Question: I'm using multiple VirtualBox Ubuntu 18.10/19.04 VMs on a Windows 7 host. At one moment on one of them the name resolution stopped working. The connection to the internet is still working.
'''
ax@buildvm:~$ ping 8.8.8.8
PING 8.8.8.8 (8.8.8.8) 56(84) bytes of data.
64 bytes from 8.8.8.8: icmp_seq=1 ttl=51 time=40.5 ms
64 bytes from 8.8.8.8: icmp_seq=2 ttl=51 time=35.5 ms
64 bytes from 8.8.8.8: icmp_seq=3 ttl=51 time=42.4 ms
64 bytes from 8.8.8.8: icmp_seq=4 ttl=51 time=36.2 ms
^C
--- 8.8.8.8 ping statistics ---
4 packets transmitted, 4 received, 0% packet loss, time 3004ms
rtt min/avg/max/mdev = 35.456/38.635/42.408/2.906 ms
ax@buildvm:~$ ping google.com
ping: google.com: Temporary failure in name resolution
'''
---
'''
ax@buildvm:~$ ip address show
1: lo: <LOOPBACK,UP,LOWER_UP> mtu 65536 qdisc noqueue state UNKNOWN group default qlen 1000
link/loopback 00:00:00:00:00:00 brd 00:00:00:00:00:00
inet 127.0.0.1/8 scope host lo
valid_lft forever preferred_lft forever
inet6 ::1/128 scope host
valid_lft forever preferred_lft forever
2: enp0s3: <BROADCAST,MULTICAST,UP,LOWER_UP> mtu 1500 qdisc fq_codel state UP group default qlen 1000
link/ether 08:00:27:fb:bc:af brd ff:ff:ff:ff:ff:ff
inet 10.0.2.5/24 brd 10.0.2.255 scope global dynamic enp0s3
valid_lft 947sec preferred_lft 947sec
inet6 fe80::a00:27ff:fefb:bcaf/64 scope link
valid_lft forever preferred_lft forever
3: enp0s8: <BROADCAST,MULTICAST,UP,LOWER_UP> mtu 1500 qdisc fq_codel state UP group default qlen 1000
link/ether 08:00:27:27:32:88 brd ff:ff:ff:ff:ff:ff
inet 192.168.56.106/24 brd 192.168.56.255 scope global dynamic enp0s8
valid_lft 947sec preferred_lft 947sec
inet6 fe80::a00:27ff:fe27:3288/64 scope link
valid_lft forever preferred_lft forever
'''
'''
ax@buildvm:~$ cat /etc/resolv.conf
# This file is managed by man:systemd-resolved(8). Do not edit.
#
# This is a dynamic resolv.conf file for connecting local clients to the
# internal DNS stub resolver of systemd-resolved. This file lists all
# configured search domains.
#
# Run "resolvectl status" to see details about the uplink DNS servers
# currently in use.
#
# Third party programs must not access this file directly, but only through the
# symlink at /etc/resolv.conf. To manage man:resolv.conf(5) in a different way,
# replace this symlink by a static file or a different symlink.
#
# See man:systemd-resolved.service(8) for details about the supported modes of
# operation for /etc/resolv.conf.
nameserver 127.0.0.53
options edns0
search fritz.box
'''

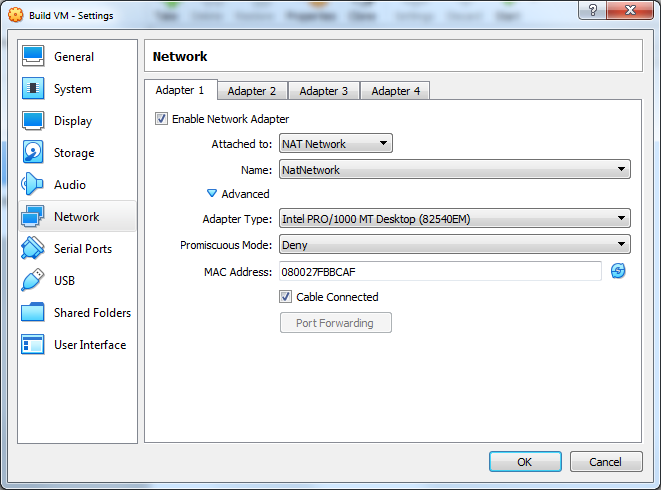
Answer: <URL> blog article provides the solution:
'''
$ sudo rm /etc/resolv.conf
$ sudo ln -s /var/run/systemd/resolve/resolv.conf /etc/resolv.conf
$ sudo systemctl restart systemd-resolved.service
'''